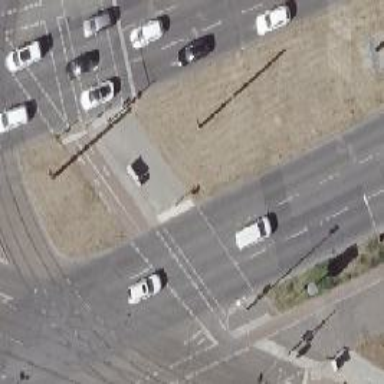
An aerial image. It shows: Sidewalk along the footway.